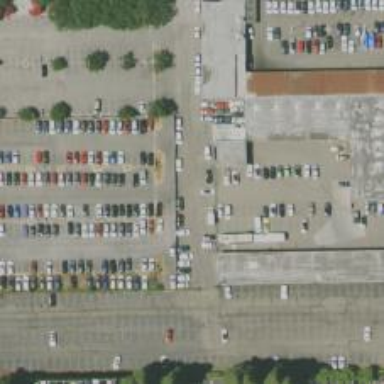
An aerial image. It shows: Asphalt road designated for service vehicles.